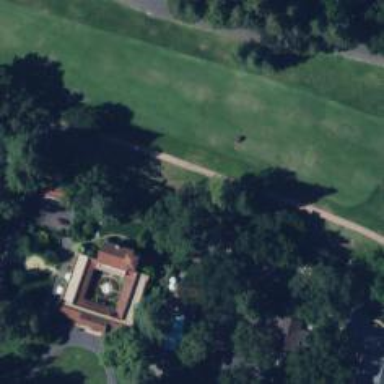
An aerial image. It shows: Golf fairway in the image.